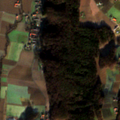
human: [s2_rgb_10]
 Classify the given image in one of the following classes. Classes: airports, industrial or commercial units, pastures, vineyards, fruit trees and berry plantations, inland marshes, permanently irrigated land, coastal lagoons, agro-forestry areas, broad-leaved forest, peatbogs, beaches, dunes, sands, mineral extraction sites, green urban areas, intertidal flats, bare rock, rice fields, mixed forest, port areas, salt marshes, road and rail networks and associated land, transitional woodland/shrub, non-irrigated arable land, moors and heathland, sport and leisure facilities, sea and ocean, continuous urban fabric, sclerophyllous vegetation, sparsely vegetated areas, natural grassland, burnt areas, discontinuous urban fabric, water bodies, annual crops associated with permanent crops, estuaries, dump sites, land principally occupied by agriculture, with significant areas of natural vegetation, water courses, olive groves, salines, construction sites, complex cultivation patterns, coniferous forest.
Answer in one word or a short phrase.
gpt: non-irrigated arable land, complex cultivation patterns, broad-leaved forest